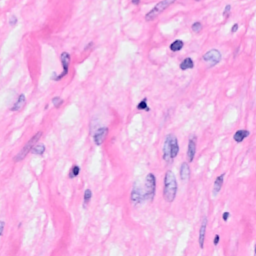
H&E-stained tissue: Breast